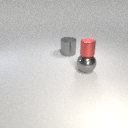
large gray metal sphere to the right of large gray metal cylinder